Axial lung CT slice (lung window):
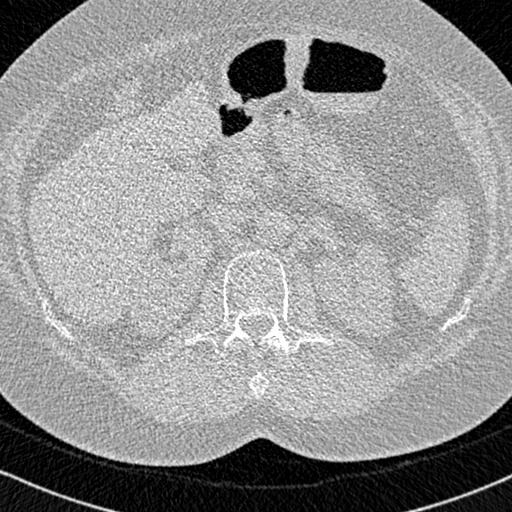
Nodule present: no